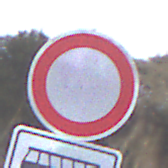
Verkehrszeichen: VerbotFahrzeugeAllerArt
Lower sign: MehrspurigeFahrzeugeFrei5
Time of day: SunriseSunset
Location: Outdoor (Suburban)
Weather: Clear
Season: NotSpecified
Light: Natural